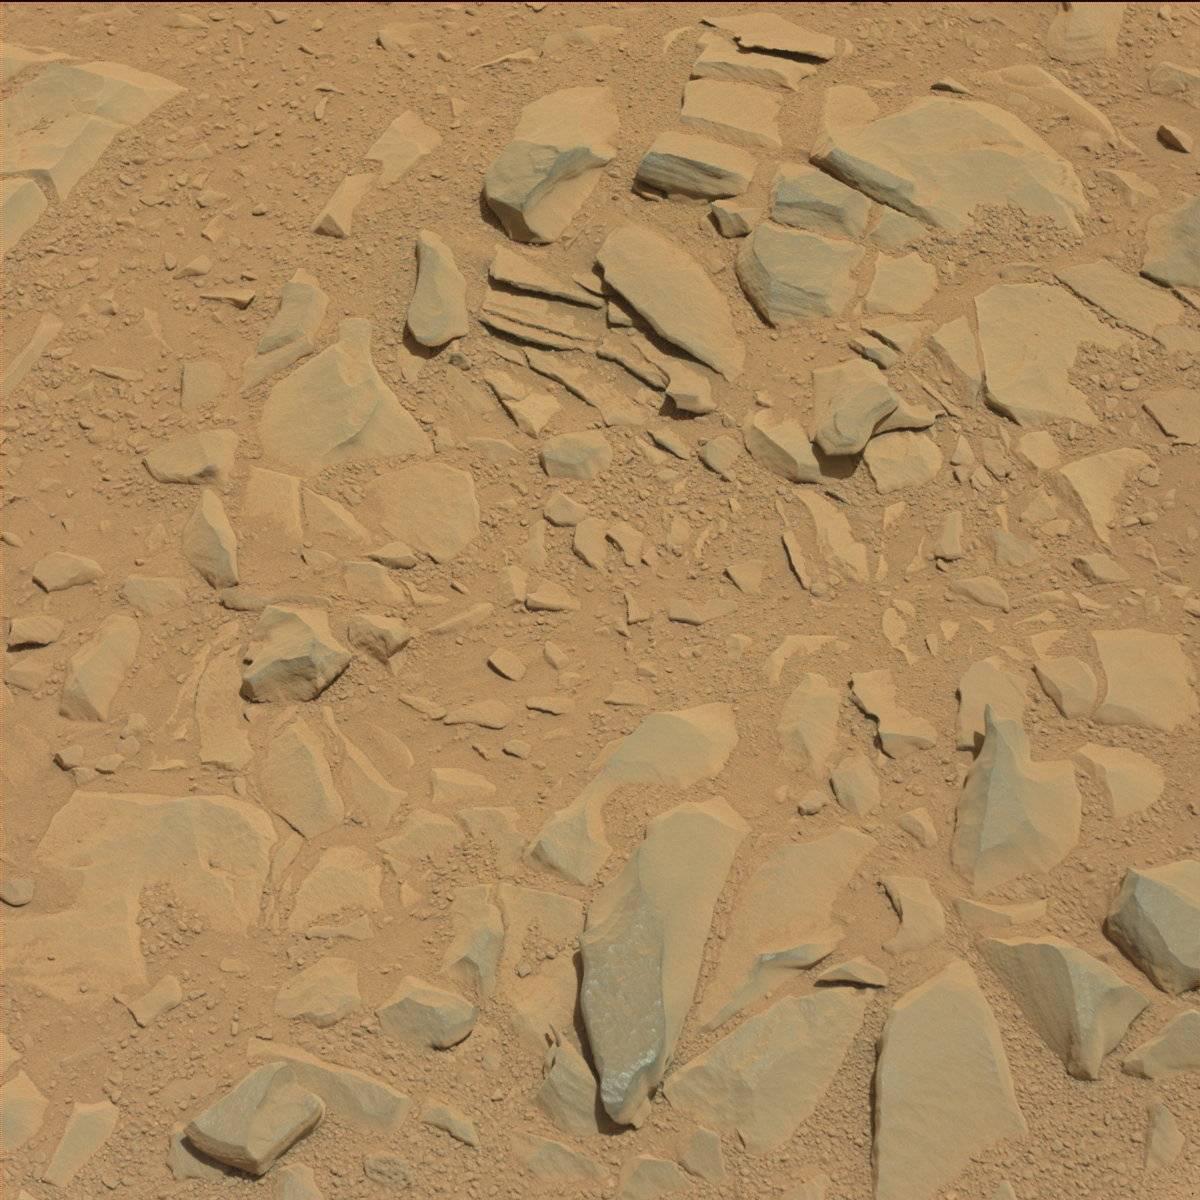
Terrain classes present: Bedrock, Rock, Sand / Soil